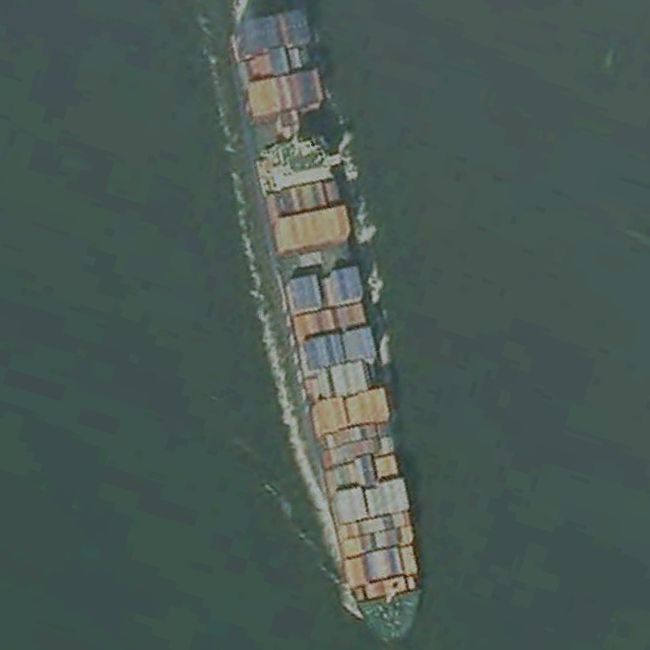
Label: Container_ship